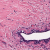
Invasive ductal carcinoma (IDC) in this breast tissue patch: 0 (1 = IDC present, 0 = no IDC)